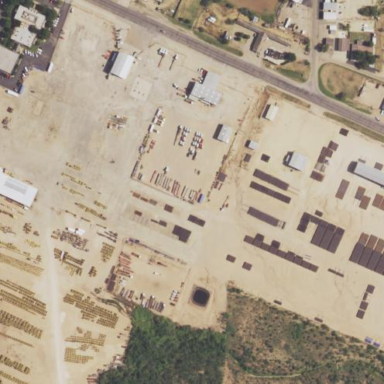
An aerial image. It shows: Industrial area.